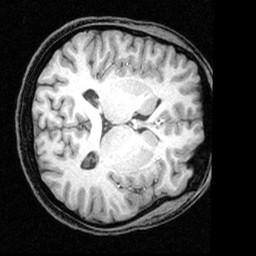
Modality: T1w
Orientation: axial
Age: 24
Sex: female